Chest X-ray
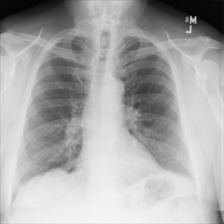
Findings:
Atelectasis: negative
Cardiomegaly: negative
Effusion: negative
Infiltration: negative
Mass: negative
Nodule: negative
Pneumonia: negative
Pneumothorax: negative
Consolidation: negative
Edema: negative
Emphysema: negative
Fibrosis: negative
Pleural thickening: negative
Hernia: negative